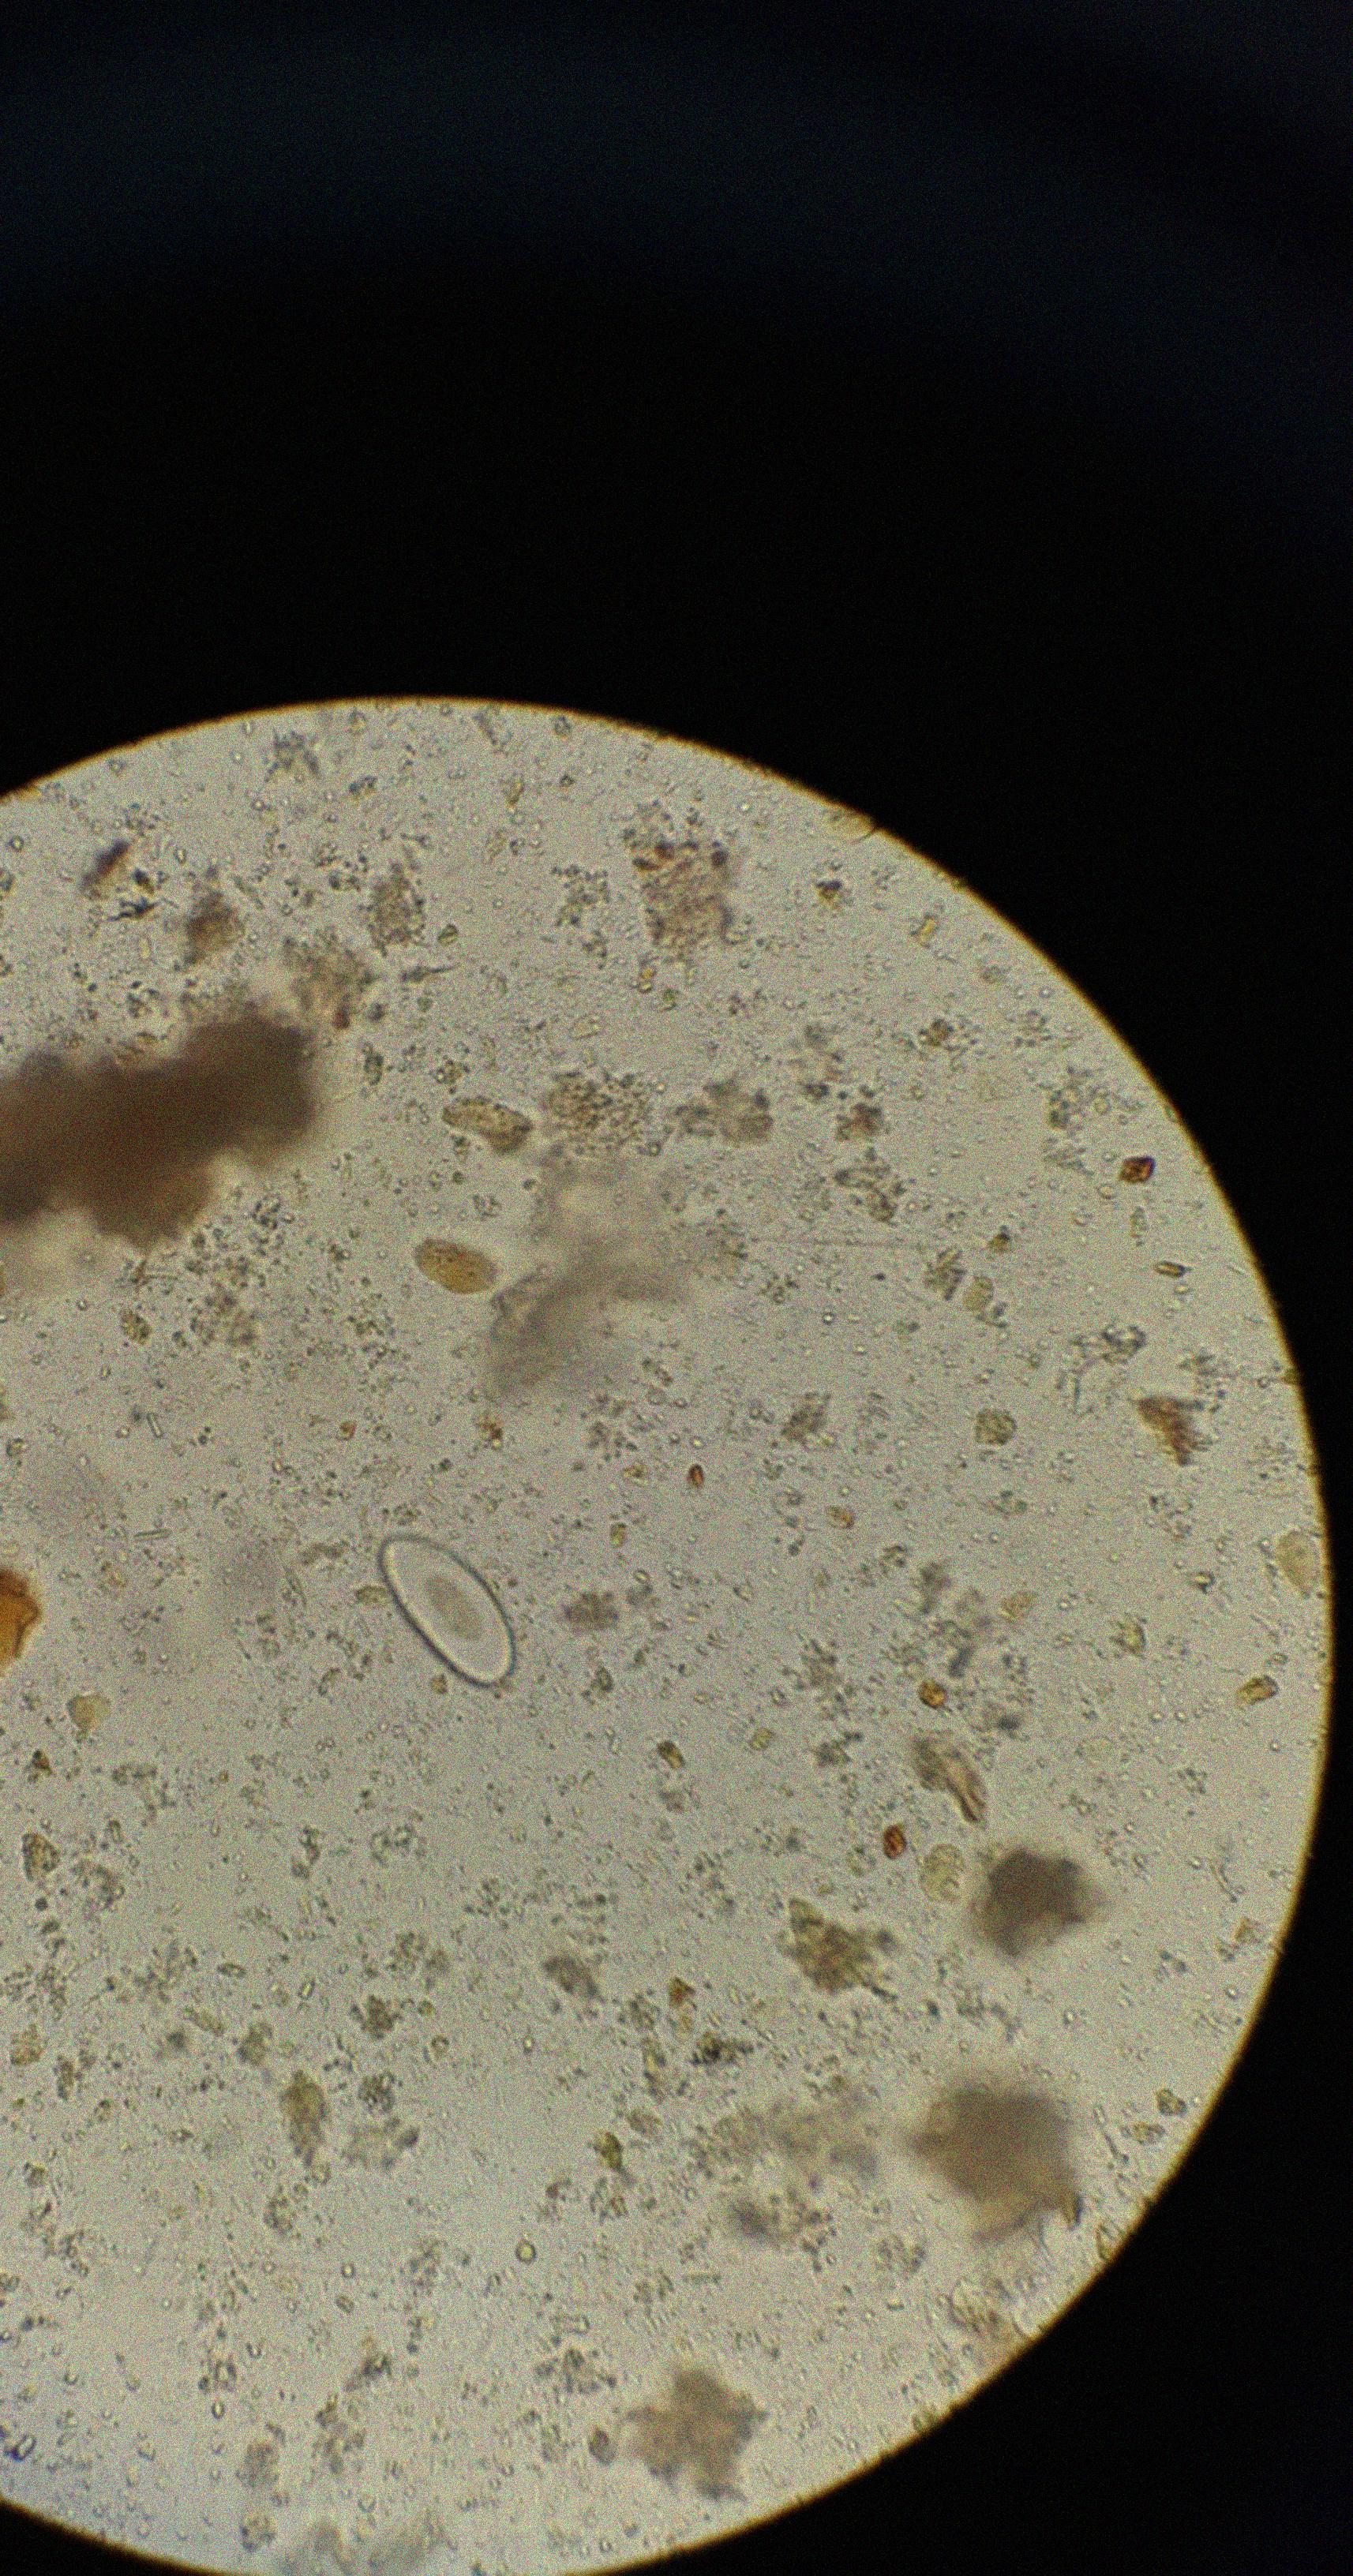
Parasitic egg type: Enterobius vermicularis